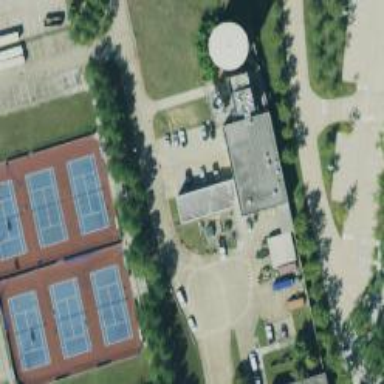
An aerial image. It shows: Tennis court on pitch.